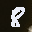
Label: 8